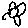
Label: flower